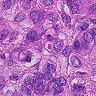
Metastatic tissue present: yes